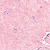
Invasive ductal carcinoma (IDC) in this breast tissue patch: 0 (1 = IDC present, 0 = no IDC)